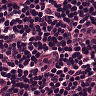
Metastatic tissue present: no